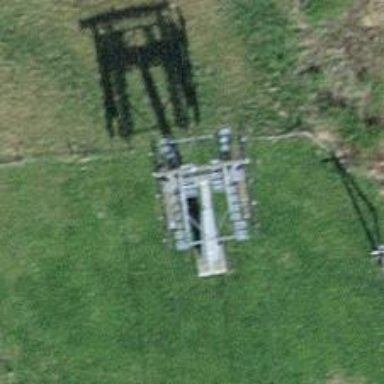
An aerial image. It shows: Pylon used for aerialway.